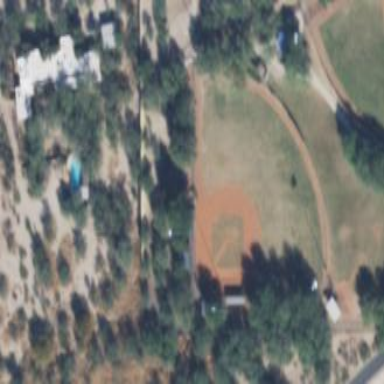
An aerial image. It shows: Baseball pitch for leisure land.